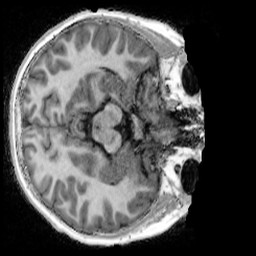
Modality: UNIT1_denoised
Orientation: axial
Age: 9
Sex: male
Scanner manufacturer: siemens
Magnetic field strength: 3 T
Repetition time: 4 s
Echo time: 0.00303 s